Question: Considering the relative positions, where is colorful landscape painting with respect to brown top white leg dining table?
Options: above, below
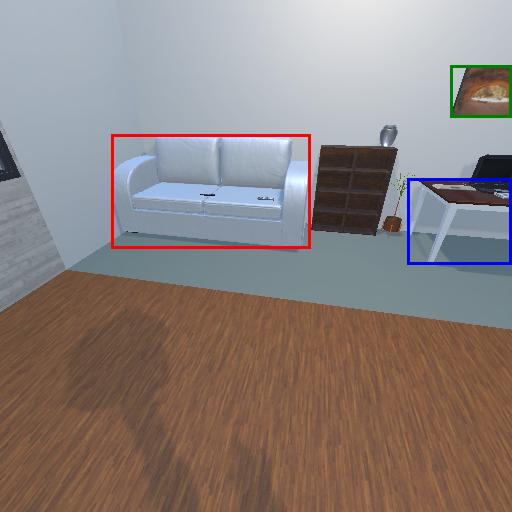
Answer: above